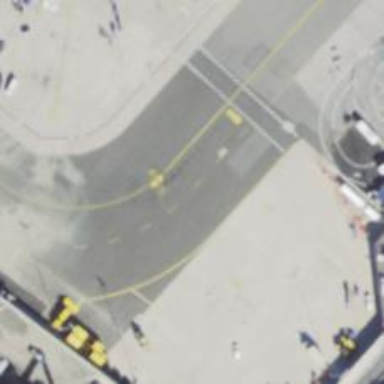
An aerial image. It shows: View of taxiway at the airport.